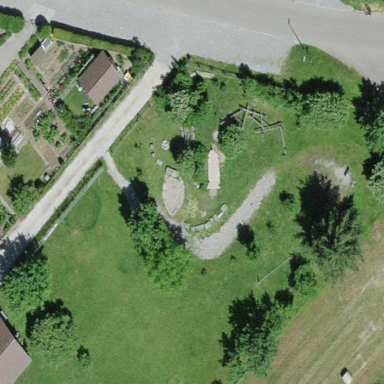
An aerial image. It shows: Playground area for leisure activities on the land.